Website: walmart
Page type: billing-address
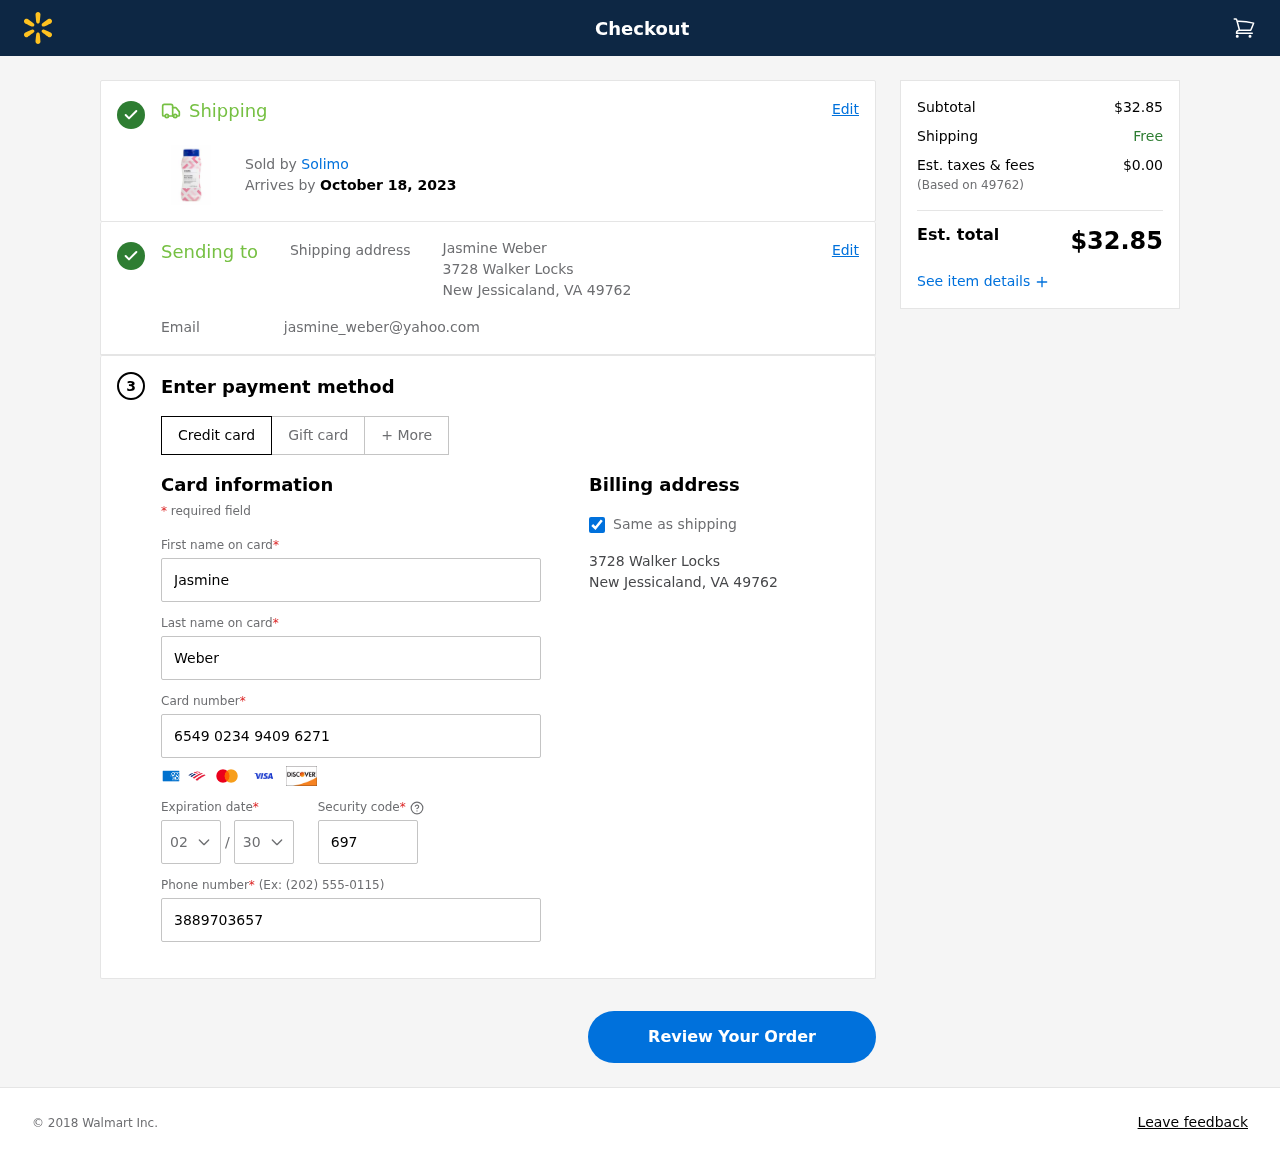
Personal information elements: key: PII_CARD_CVV
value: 697
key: PII_CARD_EXPIRY_MONTH
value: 02
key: PII_CARD_EXPIRY_YEAR
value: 30
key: PII_CARD_NUMBER
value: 6549 0234 9409 6271
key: PII_CITY_STATE_ZIP
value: New Jessicaland, VA 49762
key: PII_EMAIL
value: jasmine_weber@yahoo.com
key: PII_FIRSTNAME
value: Jasmine
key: PII_FULLNAME
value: Jasmine Weber
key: PII_LASTNAME
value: Weber
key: PII_PHONE
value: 3889703657
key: PII_POSTCODE
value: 49762
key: PII_STREET
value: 3728 Walker Locks
Product elements: key: PRODUCT1_BRAND
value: Solimo
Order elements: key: ORDER_DELIVERY_DATE
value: October 18, 2023
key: ORDER_SUBTOTAL
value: $32.85
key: ORDER_TAX
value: $0.00
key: ORDER_TOTAL
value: $32.85